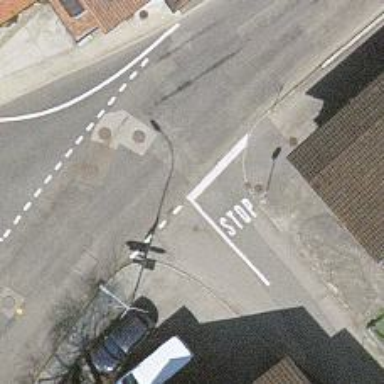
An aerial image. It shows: Stop road.